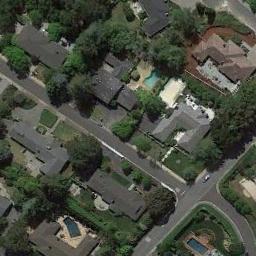
Label: residential